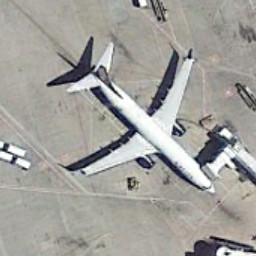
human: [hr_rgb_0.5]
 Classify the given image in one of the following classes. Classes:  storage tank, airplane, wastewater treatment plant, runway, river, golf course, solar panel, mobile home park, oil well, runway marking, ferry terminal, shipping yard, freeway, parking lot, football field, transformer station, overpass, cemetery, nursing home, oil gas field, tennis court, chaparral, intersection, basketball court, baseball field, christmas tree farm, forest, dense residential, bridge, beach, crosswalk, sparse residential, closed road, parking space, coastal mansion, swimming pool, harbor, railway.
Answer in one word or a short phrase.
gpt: airplane